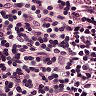
Metastatic tissue present: no